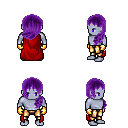
a pixel art fantasy rpg character, male body template, dark elf, purple skin, red cape, gold greaves, purple left-swept hairstyle, gold gloves, four views (front, back, left, right), 2x2 character sprite sheet, small pixel art, hard edges, no anti-aliasing